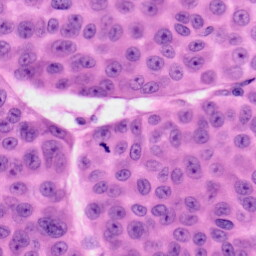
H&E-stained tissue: Skin